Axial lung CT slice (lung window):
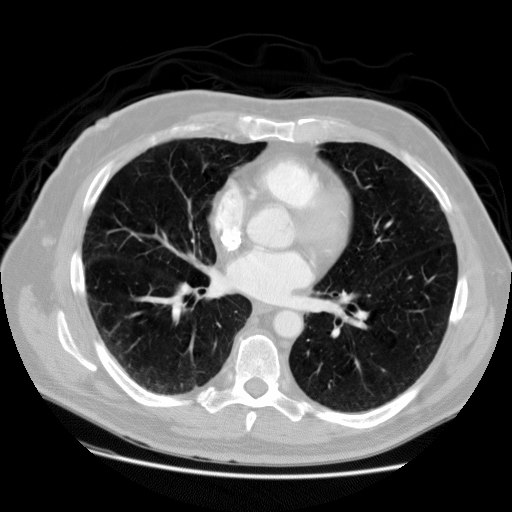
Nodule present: no